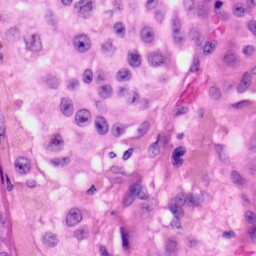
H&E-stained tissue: Skin